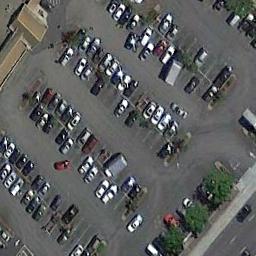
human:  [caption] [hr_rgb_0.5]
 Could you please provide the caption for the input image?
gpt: There are many different colored cars in the parking lot .

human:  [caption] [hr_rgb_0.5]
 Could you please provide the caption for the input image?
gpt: About half of the parking space in the parking lot is occupied .

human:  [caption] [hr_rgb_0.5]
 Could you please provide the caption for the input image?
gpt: The parking lot has some cars arranged neatly in lines .

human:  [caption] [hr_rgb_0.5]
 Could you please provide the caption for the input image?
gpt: The parking lot is full of cars next to some trees .

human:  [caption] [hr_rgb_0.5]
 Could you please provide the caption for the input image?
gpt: There are many cars on the parking lot .